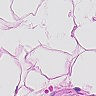
Metastatic tissue present: no